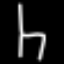
Label: chair